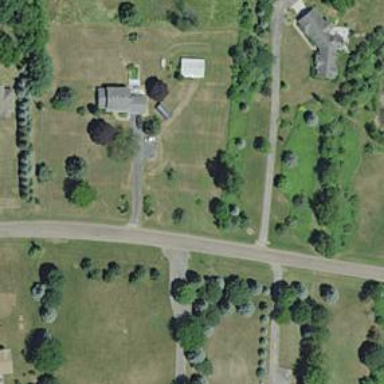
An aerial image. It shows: Driveway leading to service road.